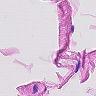
Metastatic tissue present: no